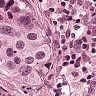
Metastatic tissue present: yes